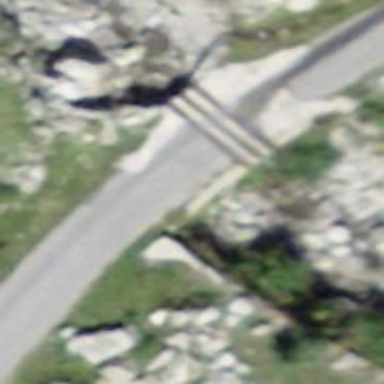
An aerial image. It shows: Paved track on bridge with grade 1 track type.